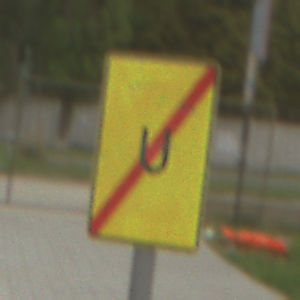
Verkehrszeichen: EndeUmleitung
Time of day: MorningAfternoon
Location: Outdoor (Suburban)
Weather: PartlyCloudy
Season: NotSpecified
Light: Natural